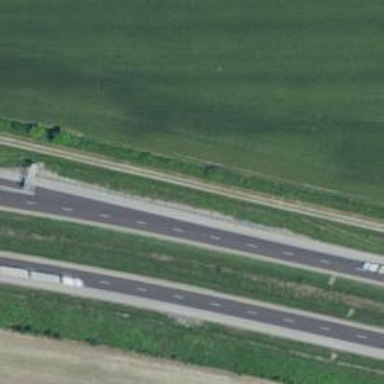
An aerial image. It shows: Motorway junction.